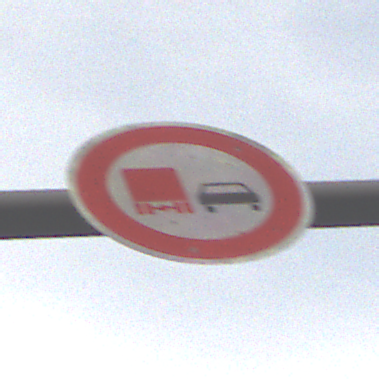
Verkehrszeichen: UeberholverbotKraftfahrzeuge
Umgebung: Outdoor, Nature
Tageszeit: MorningAfternoon
Wetter: Overcast
Licht: Natural
Jahreszeit: NotSpecified
Kontrast: LowContrast